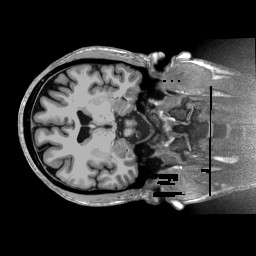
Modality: T1w
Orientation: axial
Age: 49
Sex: male